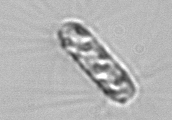
Label: Corethron_hystrix